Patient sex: M
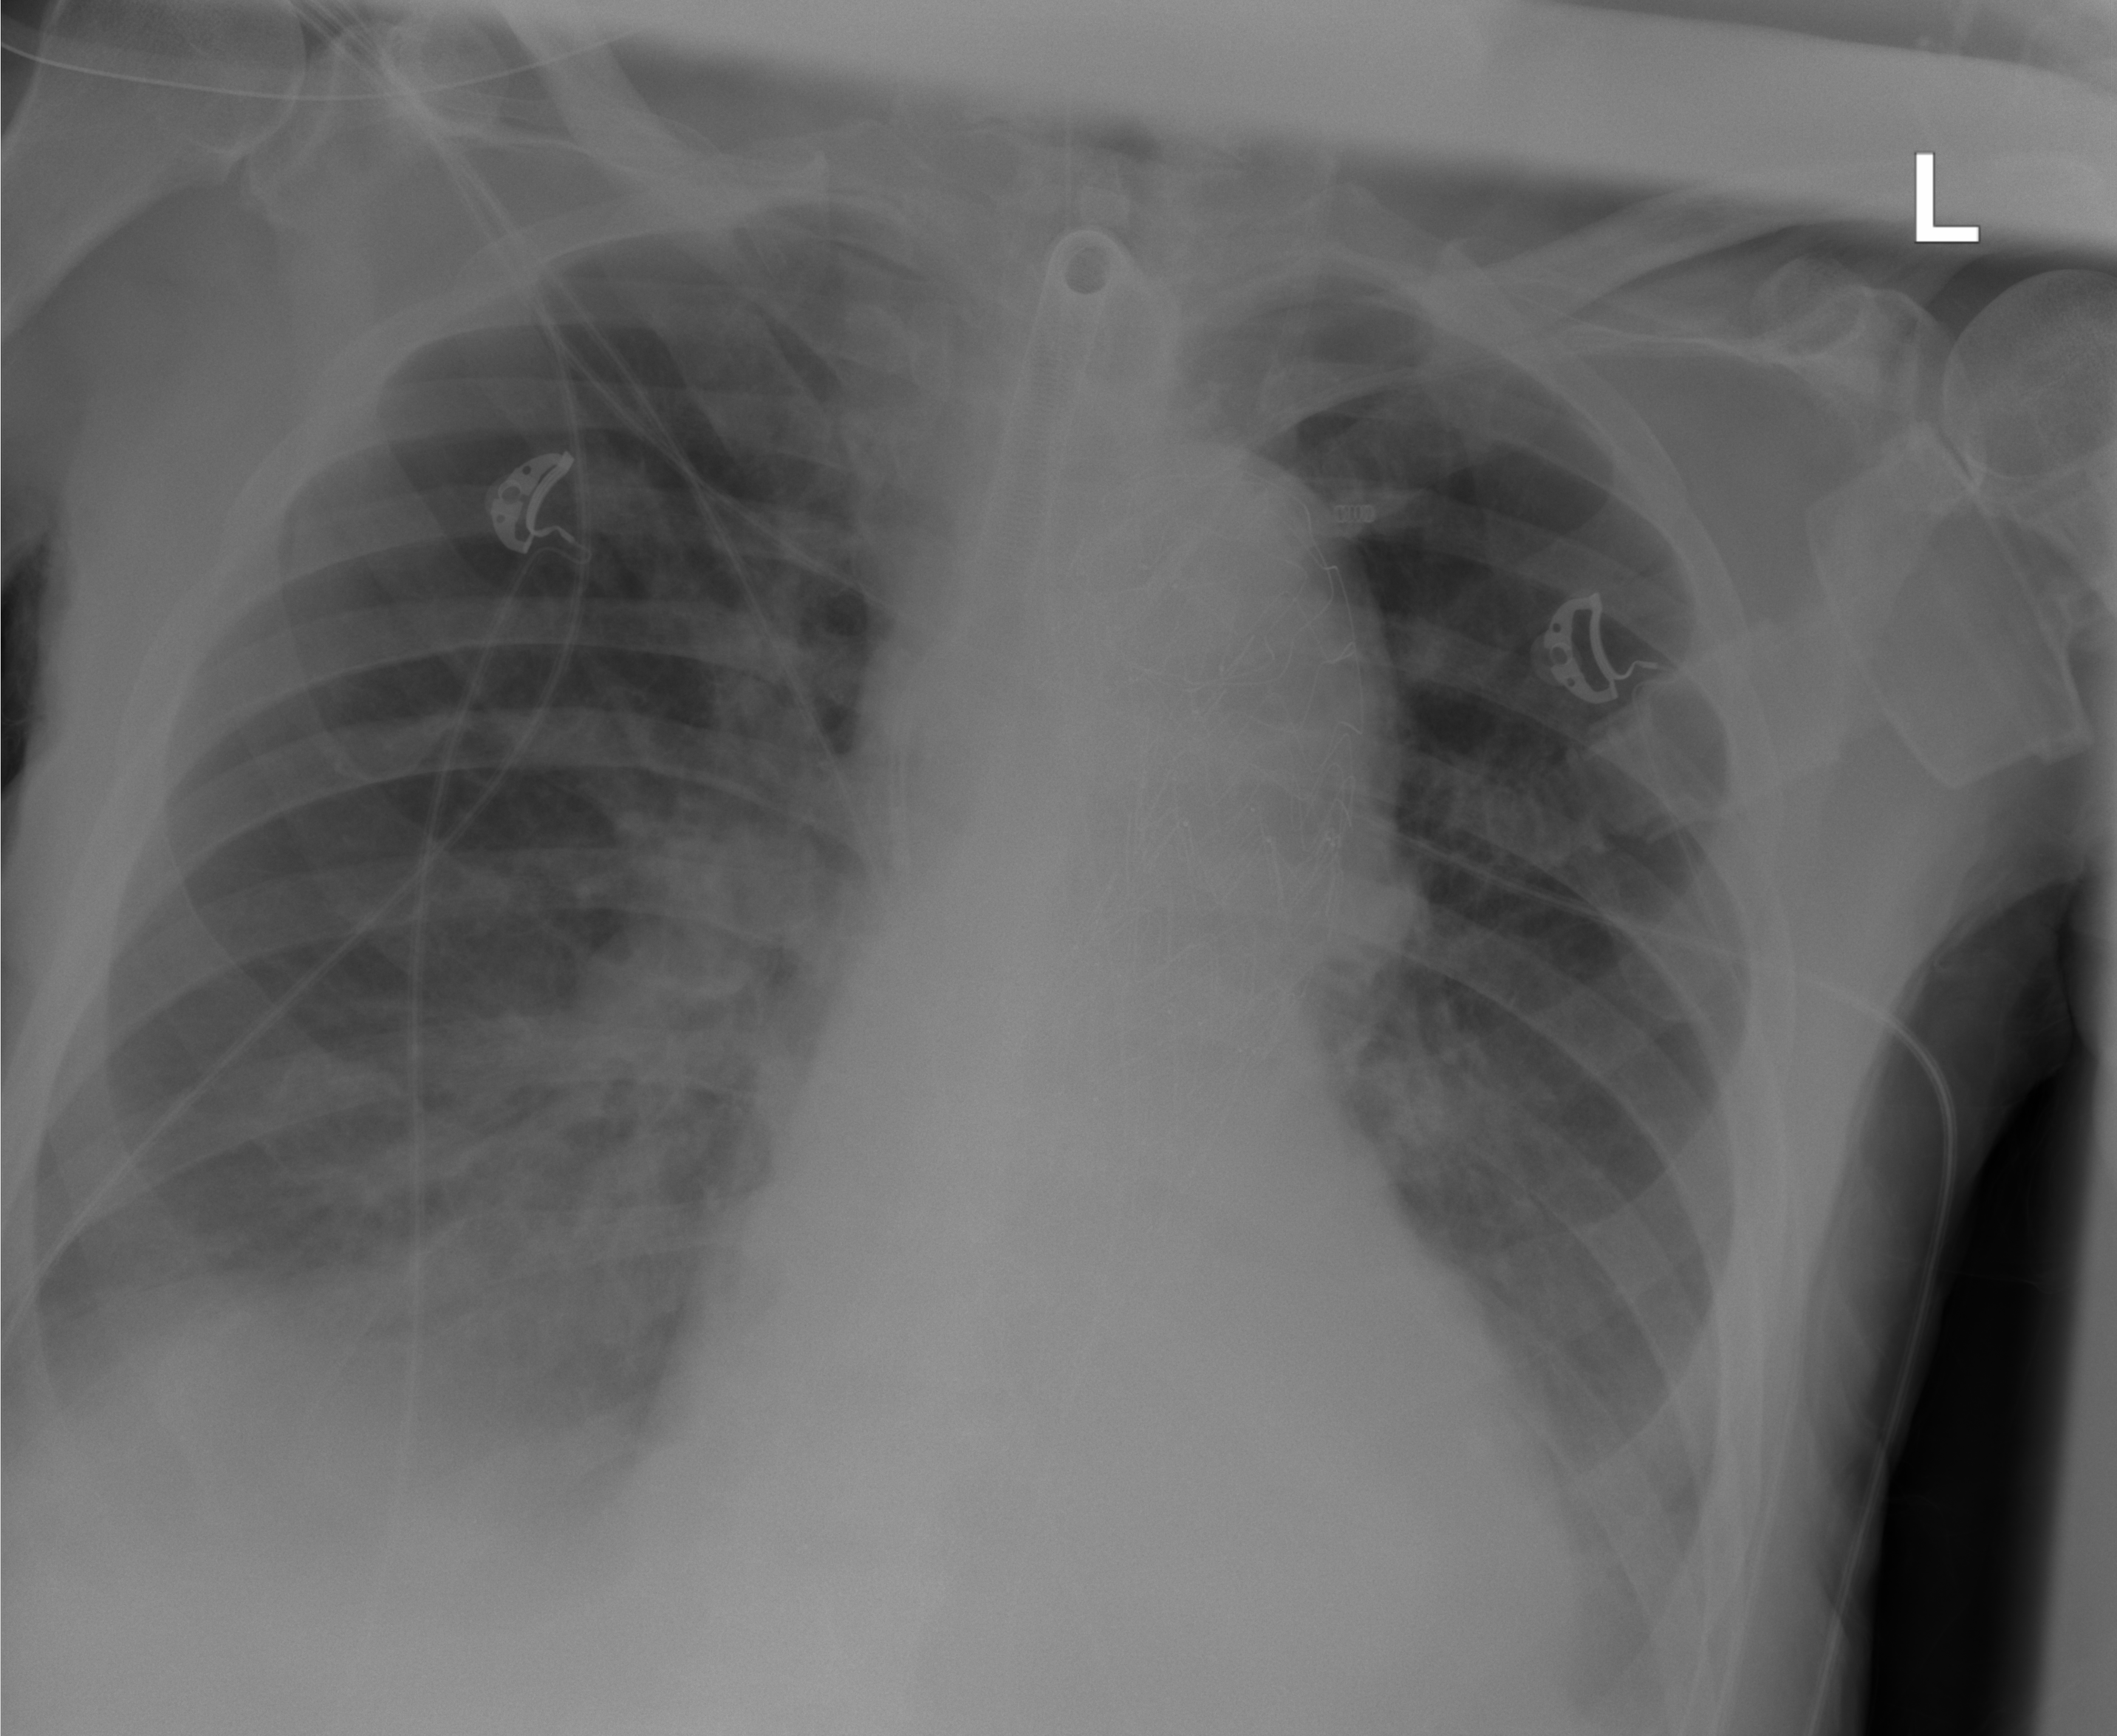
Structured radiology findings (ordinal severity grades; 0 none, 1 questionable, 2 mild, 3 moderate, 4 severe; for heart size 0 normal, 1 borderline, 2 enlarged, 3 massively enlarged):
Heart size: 0
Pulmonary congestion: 0
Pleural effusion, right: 2
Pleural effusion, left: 0
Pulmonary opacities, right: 2
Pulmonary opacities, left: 0
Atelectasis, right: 2
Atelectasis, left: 2